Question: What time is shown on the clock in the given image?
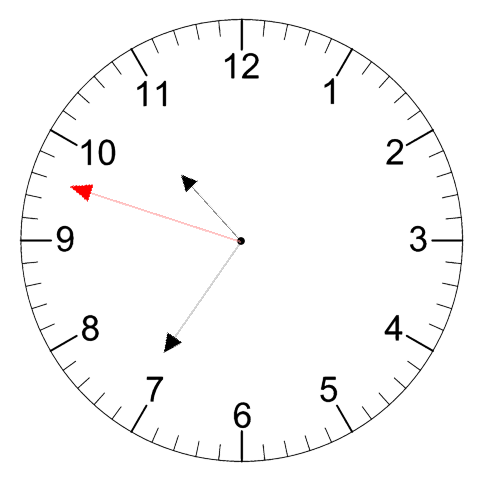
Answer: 10:35:48